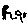
Label: moon